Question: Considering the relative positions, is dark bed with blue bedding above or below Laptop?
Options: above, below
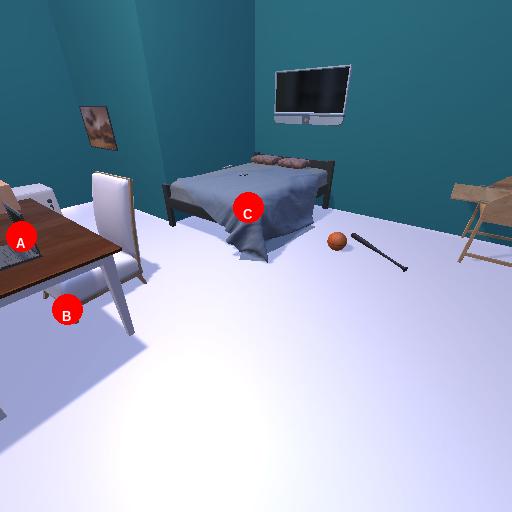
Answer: above